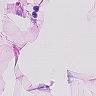
Metastatic tissue present: no